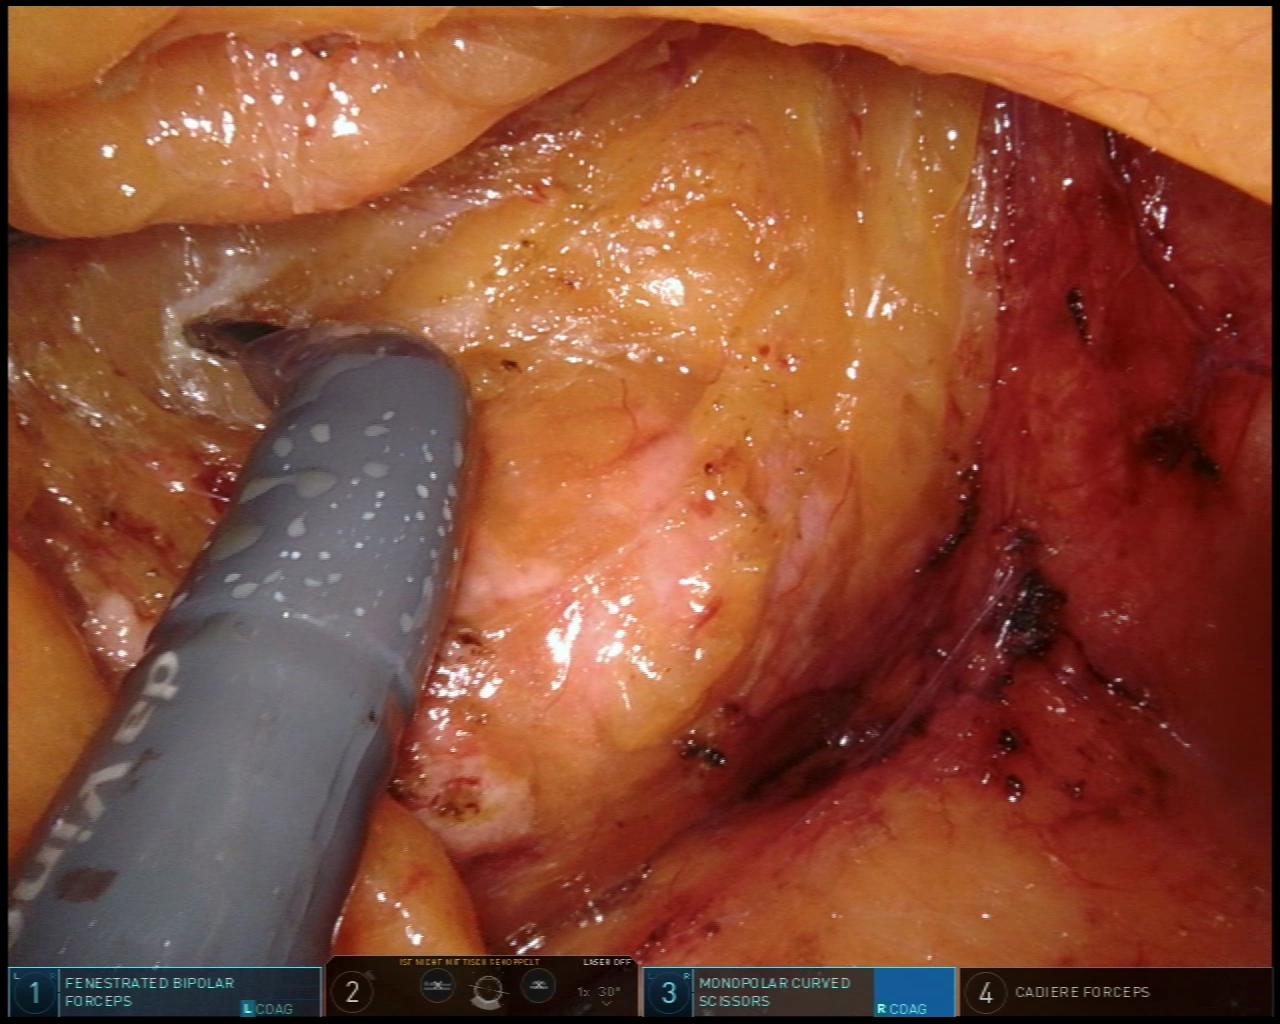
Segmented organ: pancreas
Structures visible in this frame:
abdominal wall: no
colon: no
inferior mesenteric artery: no
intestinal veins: no
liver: no
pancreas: yes
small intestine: no
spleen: no
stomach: no
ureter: no
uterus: no
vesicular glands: no